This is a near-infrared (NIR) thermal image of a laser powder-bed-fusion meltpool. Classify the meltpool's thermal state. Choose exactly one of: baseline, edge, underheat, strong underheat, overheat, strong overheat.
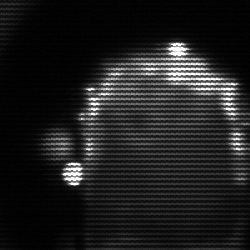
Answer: baseline